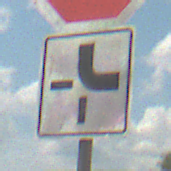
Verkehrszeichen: VerlaufVorfahrtsstrasse4
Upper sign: Stop
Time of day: Midday
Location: Outdoor (Suburban)
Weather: PartlyCloudy
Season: NotSpecified
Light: Natural